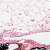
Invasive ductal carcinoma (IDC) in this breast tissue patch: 0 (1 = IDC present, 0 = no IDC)